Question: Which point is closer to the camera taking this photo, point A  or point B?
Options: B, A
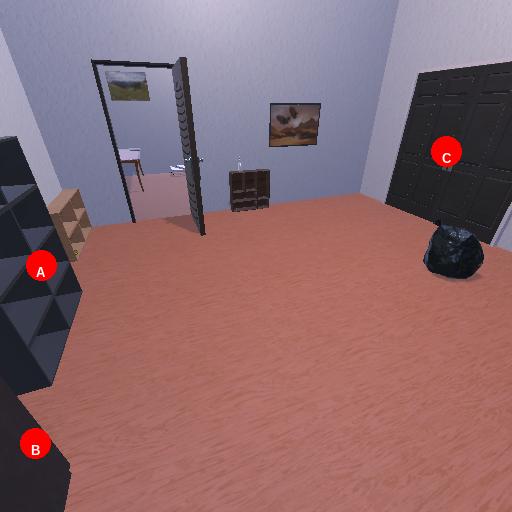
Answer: B